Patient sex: M
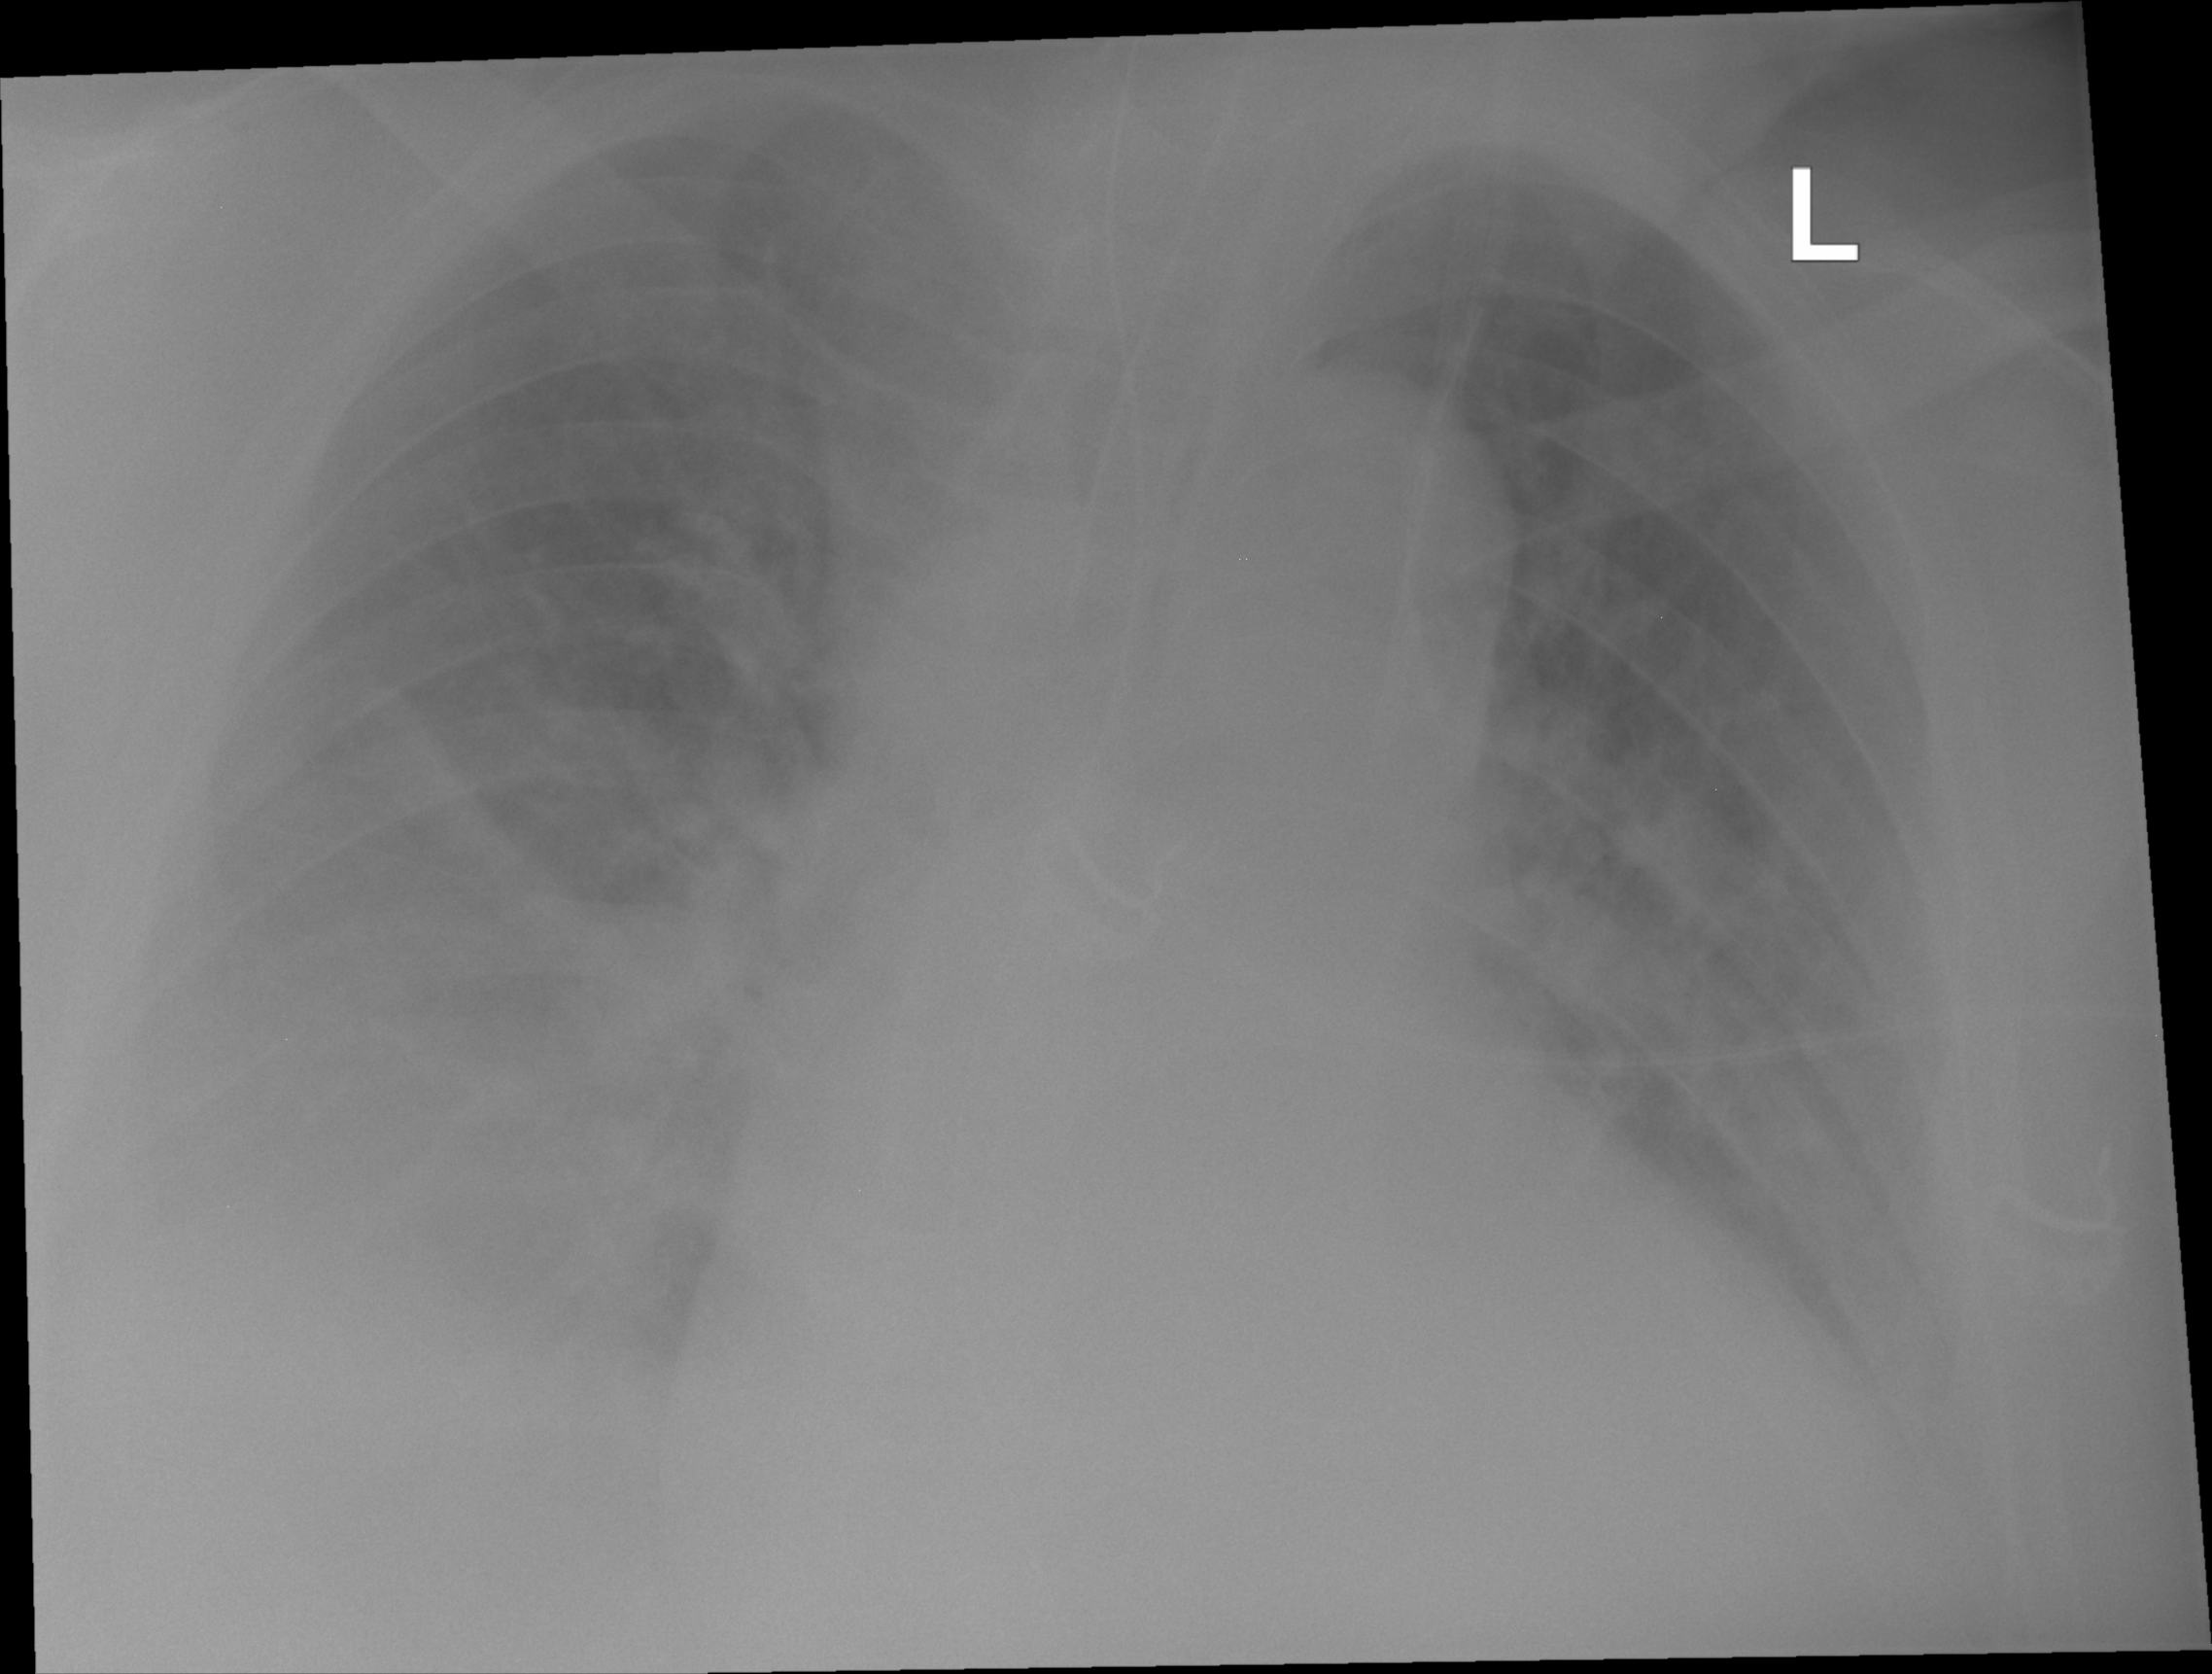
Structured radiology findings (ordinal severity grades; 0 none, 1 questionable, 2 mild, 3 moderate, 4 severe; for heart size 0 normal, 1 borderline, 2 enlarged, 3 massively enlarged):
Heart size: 0
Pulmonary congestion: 0
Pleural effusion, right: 2
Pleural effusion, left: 0
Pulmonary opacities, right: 0
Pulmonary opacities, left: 0
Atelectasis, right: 2
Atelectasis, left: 0